Question: I have a weird error when I try to create a new solution in vs2010, it started today...
I get this error no matter what kind of solution I create, and in every directory on the disk:

Any idea about the reason I get this message?
I tried to search the error text on google but I only found posts about errors while converting an old solution file which wasn't helpful.
Also tried running vs2010 as administrator, but nothing works, I still get this message
EDIT:
I checked the space left on my disk (26 GB), tried other names for the solution, tried to create a text file in the folder and it works
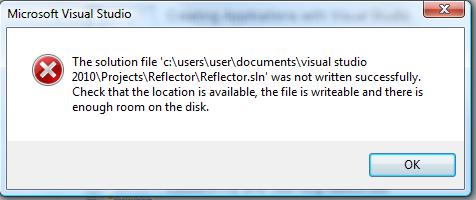
Answer: One of the most common problems is one or more plugins/addons that either fail them self or fail if loaded in combination with other plugins/addons/vsipackages.
To work out if that is true in this case do the following:
1. start a visual studio 2010 prompt
2. type devenv /Safemode
3. Check stabiity of VS2010
4. Works? unload/remove plugins until you have a stable installation
5. Doesn't work? Contact MS Support
The msdn documentation on <URL>